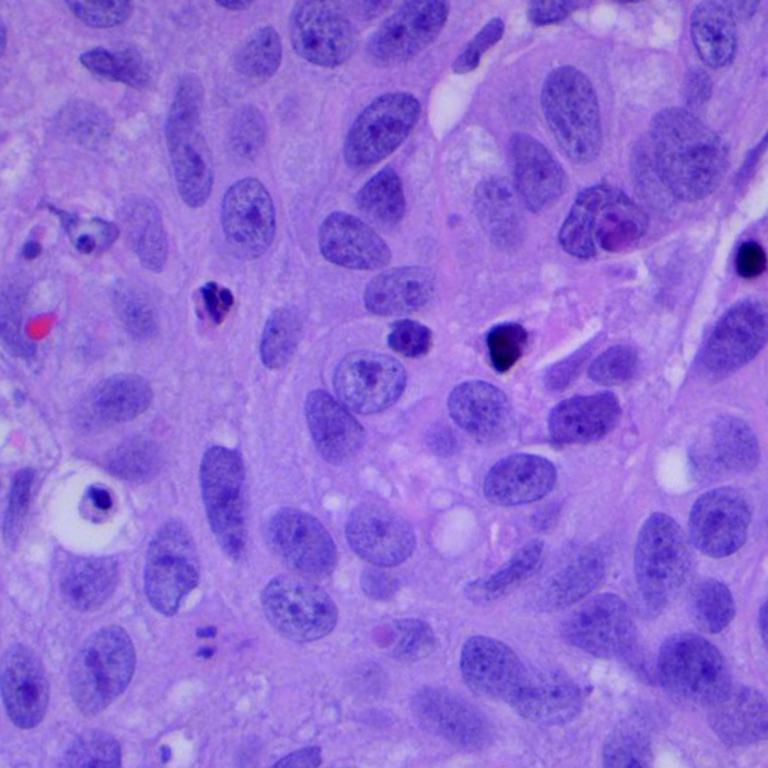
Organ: lung
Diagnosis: squamous carcinomas